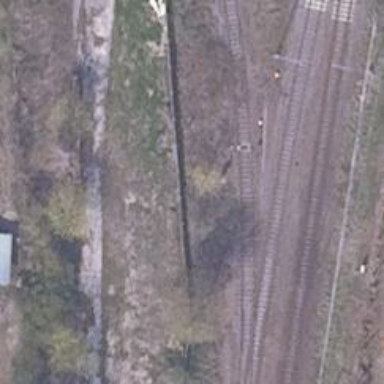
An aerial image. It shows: Wedge is used for the railway derail.